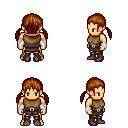
a pixel art fantasy rpg character, male body template, human, tanned skin, leather chest armor, metal pants, brunette twin-tailed hairstyle, white cloth bracers, maroon shoes, four views (front, back, left, right), 2x2 character sprite sheet, small pixel art, hard edges, no anti-aliasing